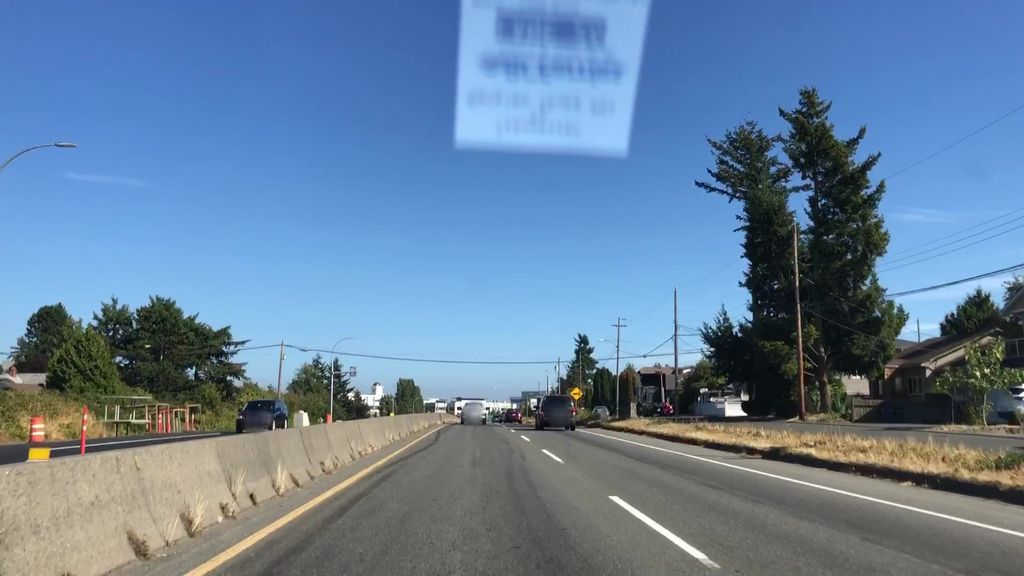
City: victoria